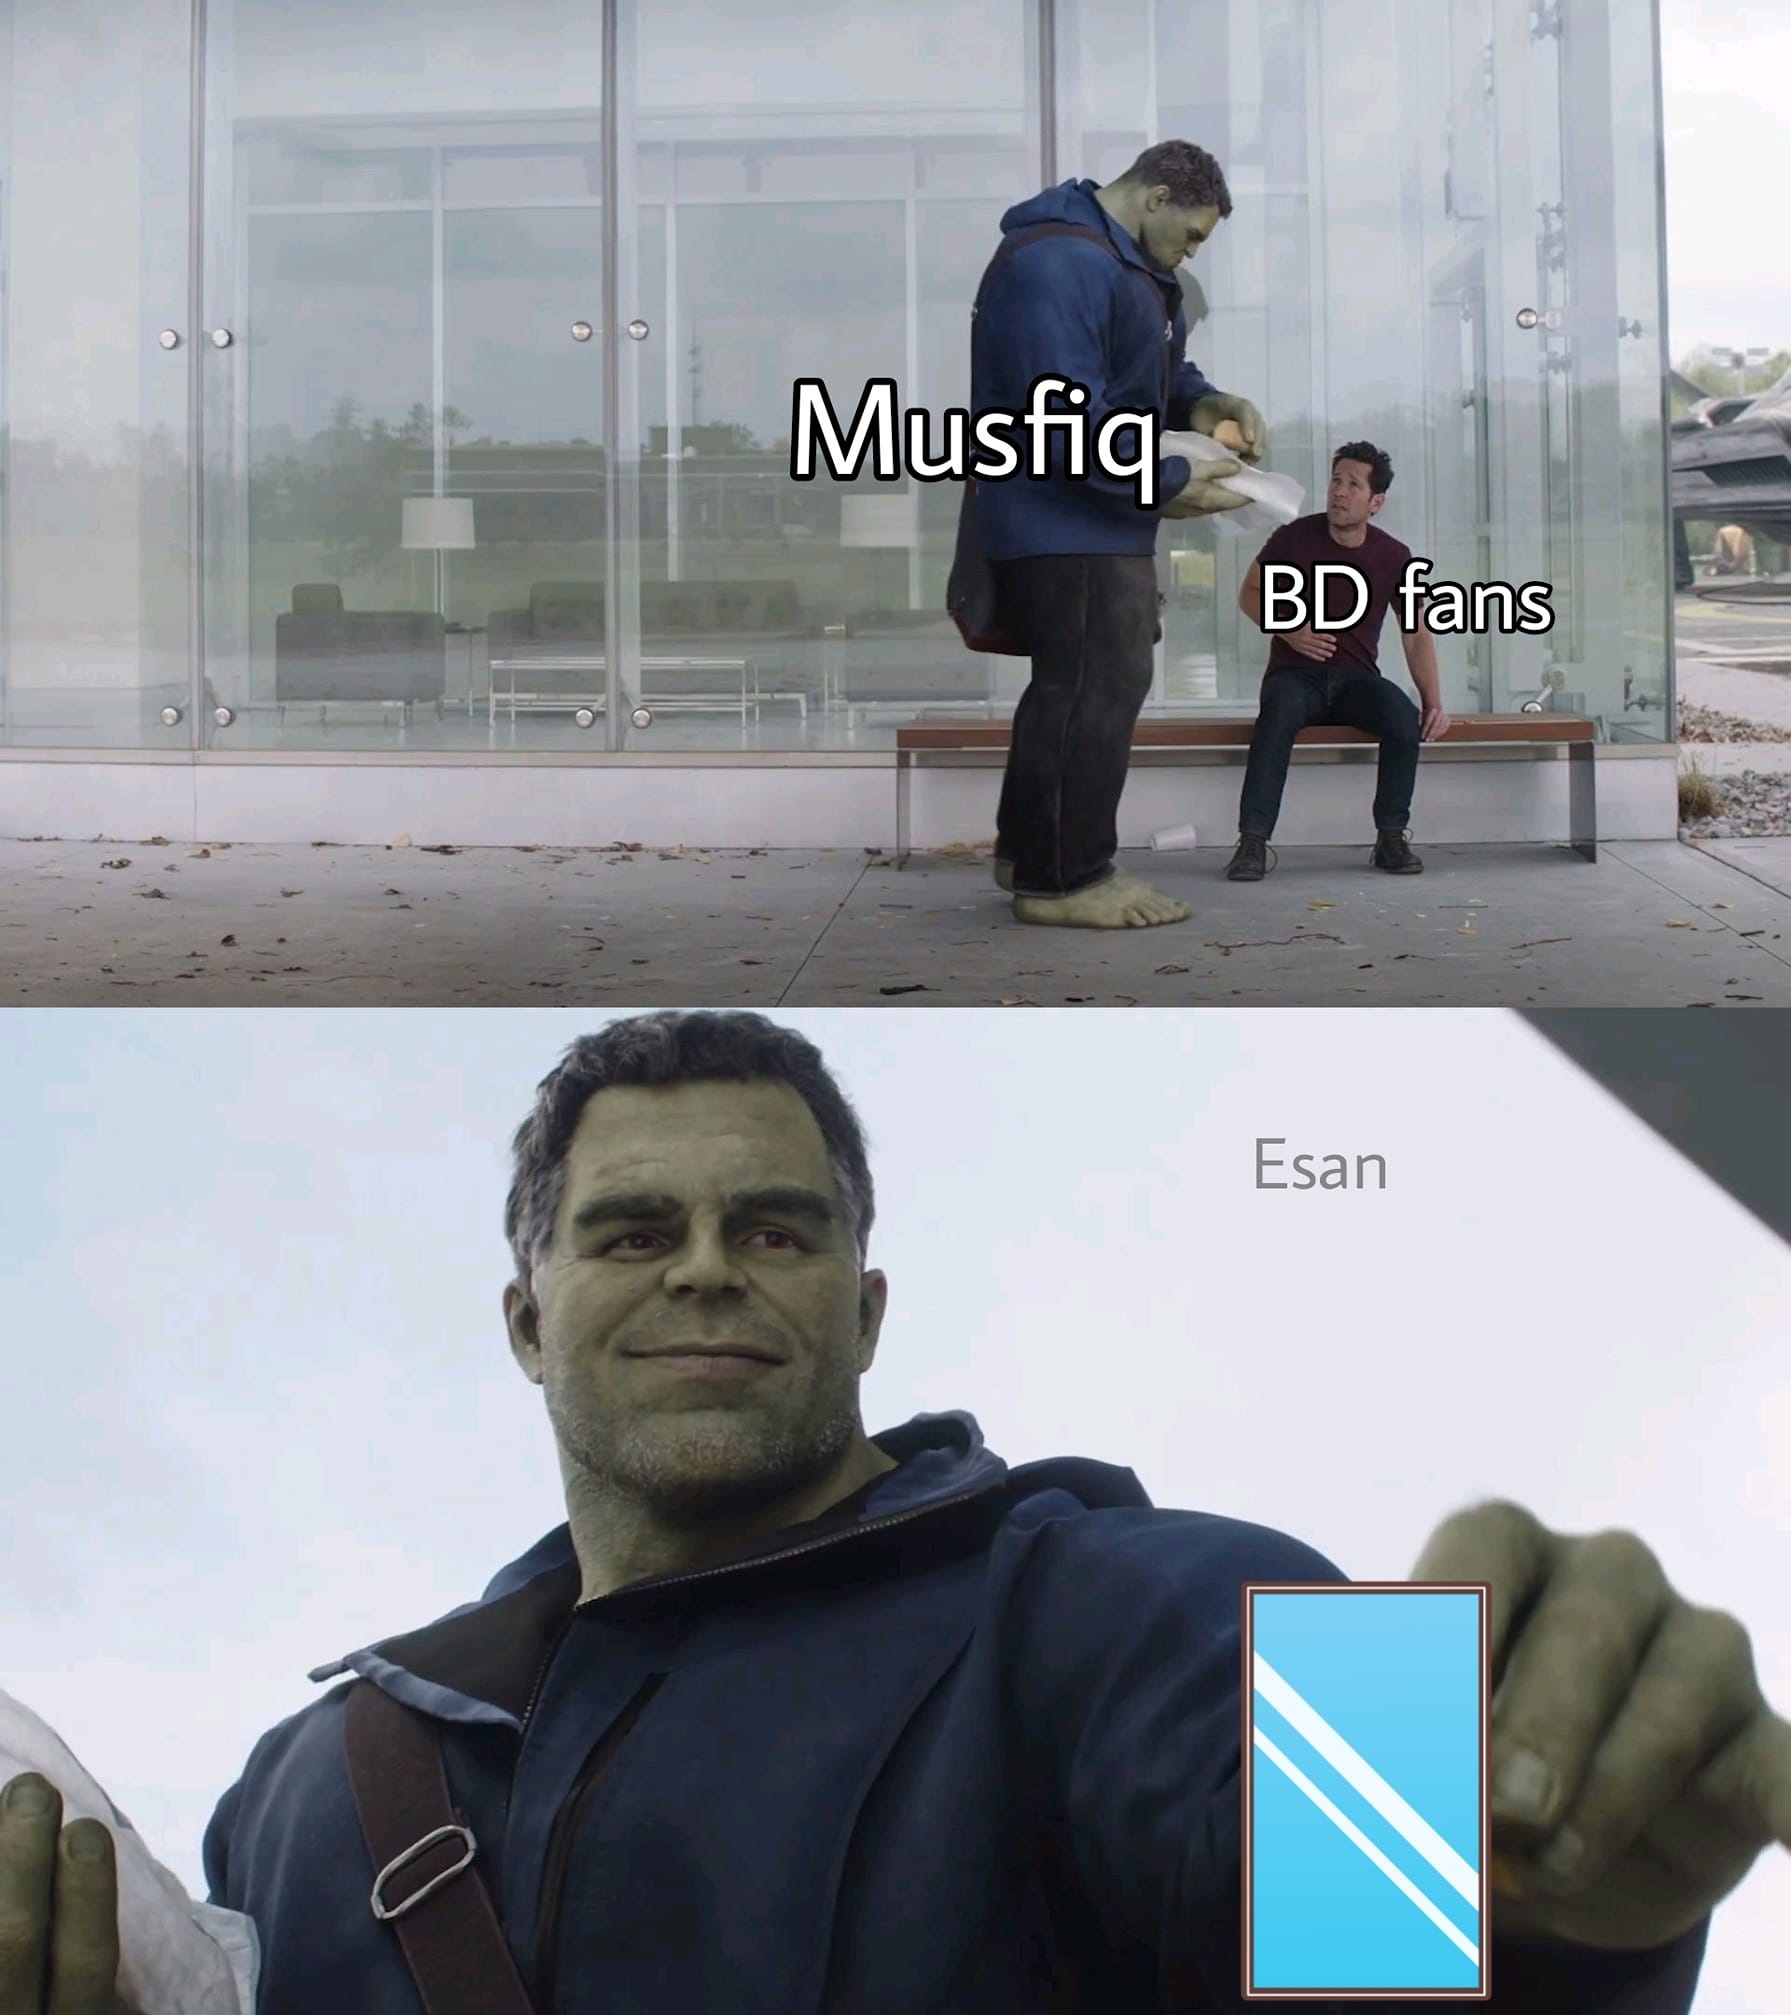
Caption: Mushfiq   BD fans
Label: non-hate